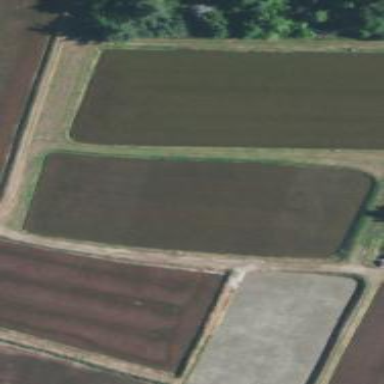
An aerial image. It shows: Farmland with cranberries as the main crop.